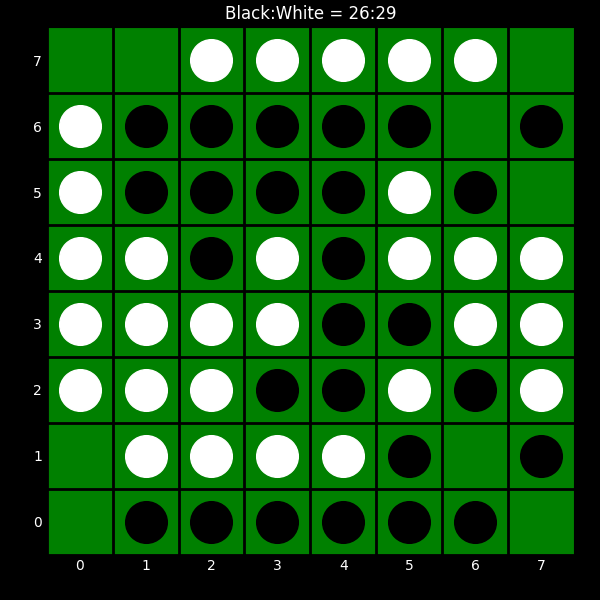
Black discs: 26
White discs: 29